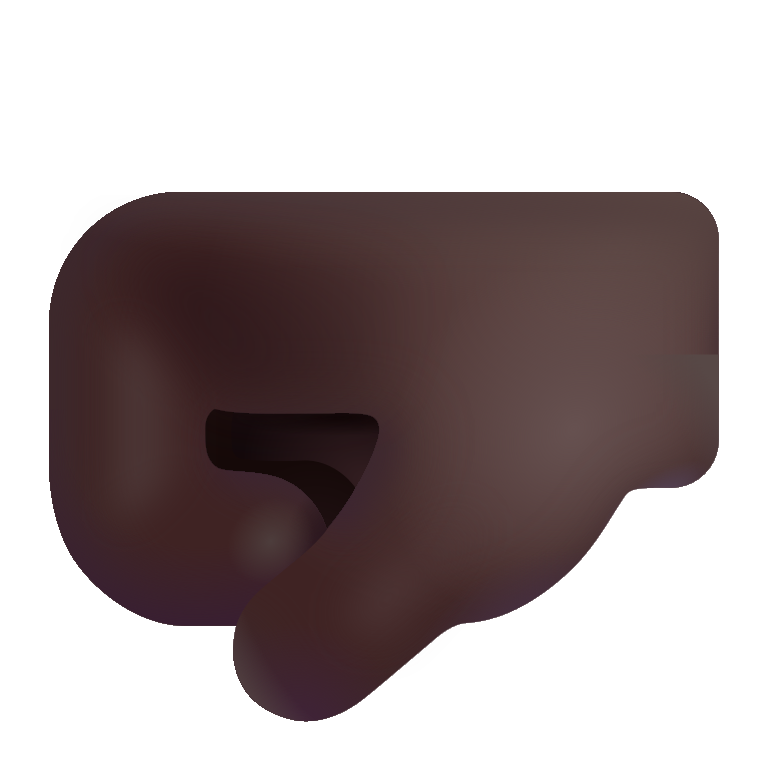
left facing fist color dark